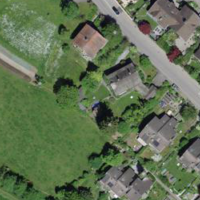
EUNIS habitat code: 55
Species observed at this site:
Corvus corone
Cyanistes caeruleus
Anas platyrhynchos
Chloris chloris
Pyrrhula pyrrhula
Dendrocopos major
Streptopelia decaocto
Fringilla coelebs
Passer domesticus
Buteo buteo
Carduelis carduelis
Turdus merula
Parus major
Milvus milvus
Turdus pilaris
Pica pica
Regulus regulus
Garrulus glandarius
Ciconia ciconia